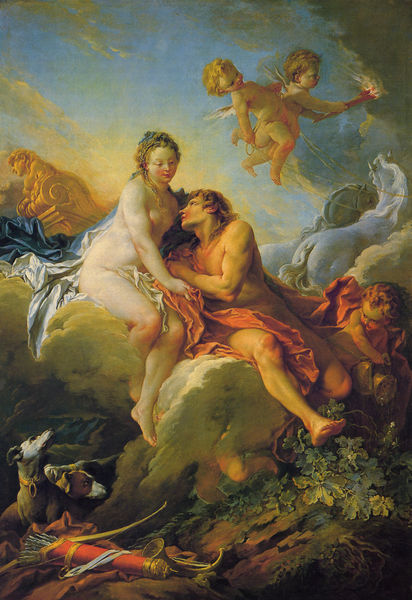
Titel: Aurore et Céphale, Aurora und Cephalus
Künstler: François Boucher
Standort: Nancy
Institution: Musée des Beaux-Arts
Schlagwörter: akt, blau, blätter, dunkel, feuer, flügel, fuß, gemälde, haut, himmel, kopf, körper, laub, mann, nackt, schatten, umhang, wolken, gelb, grün, menschen, sitzen, braun, brust, busen, frau, frisur, grau, hell, licht, nase, orange, rücken, weiss, blick, dame, hund, hunde, rot, tier, tiere, tuch, wiese, wolke, hochformat, malerei, menge, blond, arm, arme, band, barock, falten, gesicht, helld, stein, tragen, herr, öl, erde, horizont, natur, kirche, boden, gewand, gold, haare, stoff, decke, gewänder, paar, pflanzen, kinn, locken, ohren, rosa, fliegen, pferd, pferde, engel, putto, beine, mähne, schweif, zügel, bein, brüste, füße, liebe, schwan, ansicht, bogen, fels, kutsche, haarband, wagen, wehen, wogen, weib, weiblich, faltenwurf, schattens, wange, knie, schenkel, grass, pink, stiel, barfuss, schild, lamm, schaf, scheune, schweben, fliehen, allegorie, mythologie, göttin, schimmel, böau, halbprofil, jäger, schnauze, jagdhund, liebende, bleich, onne, löwe, amor, putten, globus, sexy, köcher, putti, fackel, pfeil, diana, pfeile, stupsnase, armor, umhand, shcwarz, web, bushc, arbig, faltenf, frau nackt, ak, blöau, wolkenkutsche, liee